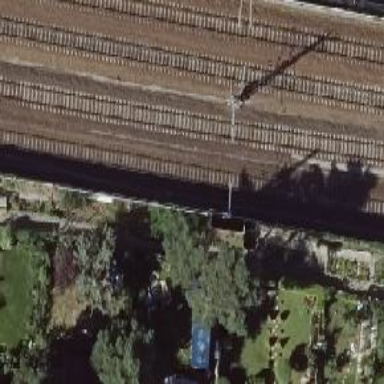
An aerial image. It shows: Railway milestone with catenary mast.